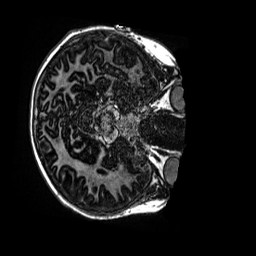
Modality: MP2RAGE
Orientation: axial
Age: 9
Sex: male
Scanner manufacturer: siemens
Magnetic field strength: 3 T
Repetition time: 4 s
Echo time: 0.00299 s